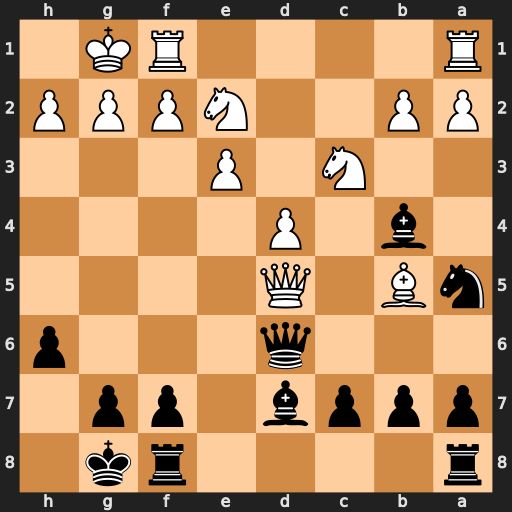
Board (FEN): r4rk1/pppb1pp1/3q3p/nB1Q4/1b1P4/2N1P3/PP2NPPP/R4RK1
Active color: b
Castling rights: -
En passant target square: -
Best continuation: Qxd5 Nxd5 Bxb5